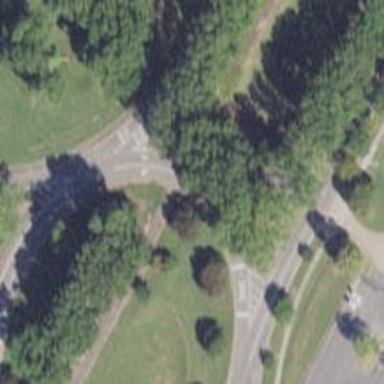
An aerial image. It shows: Secondary road made of asphalt leading to roundabout.